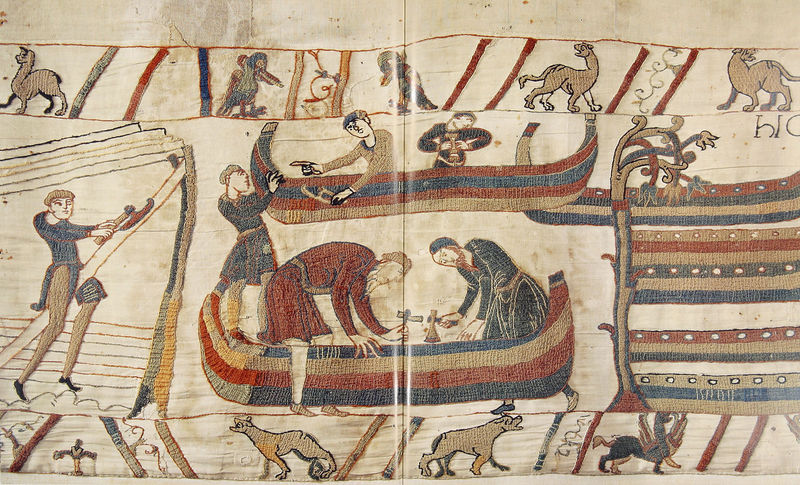
Titel: Teppich von Bayeux
Institution: Bayeux, Städtisches Museum
Schlagwörter: baum, blau, mann, gelb, menschen, holz, männer, hund, hunde, rot, tier, tiere, tuch, beige, muster, teppich, bart, gesichter, leinen, vögel, stickerei, boot, boote, pferd, schiff, schiffe, latten, hafen, masten, seemänner, bretter, zeigen, kiel, handwerk, hobel, werkzeug, fasan, axt, hammer, mittelalter, tapisserie, löwe, hahn, gestickt, gewebe, beil, gewebt, weben, bau, drachen, drache, bauen, william, arche, schiffsbau, schakal, textilkunst, bootsbau, bayeux, noha, bootbau, 1066